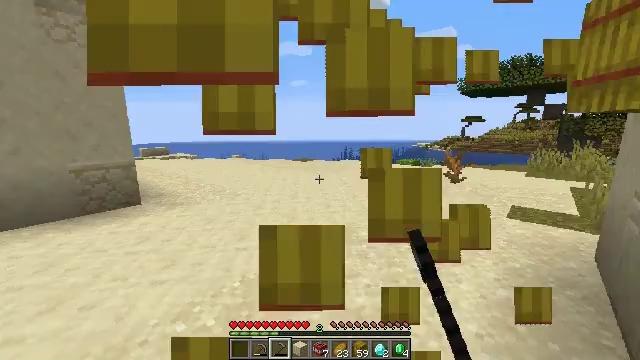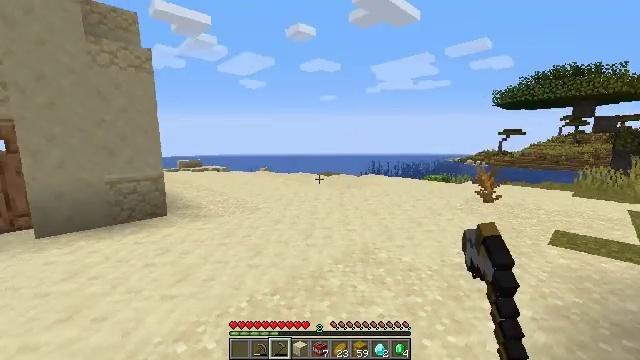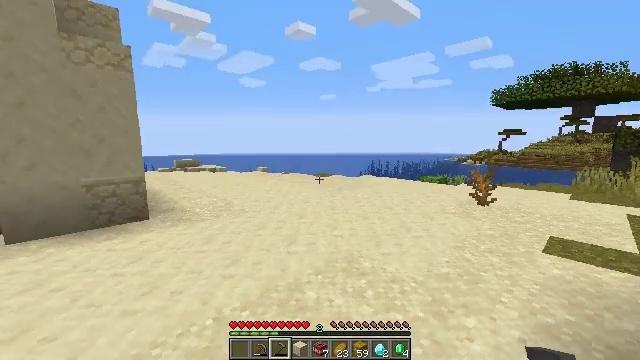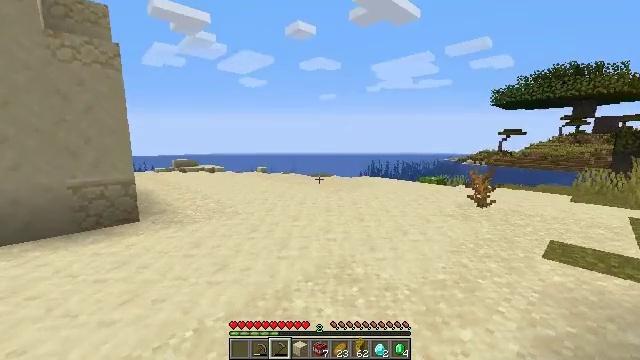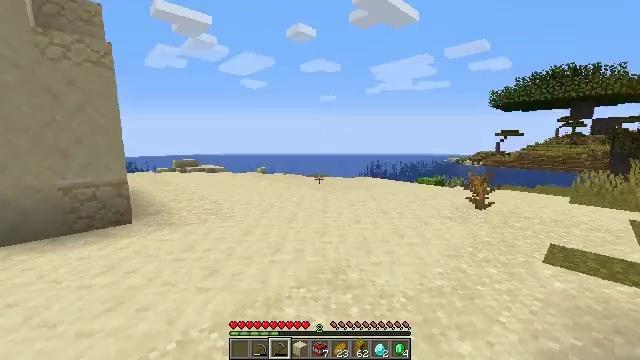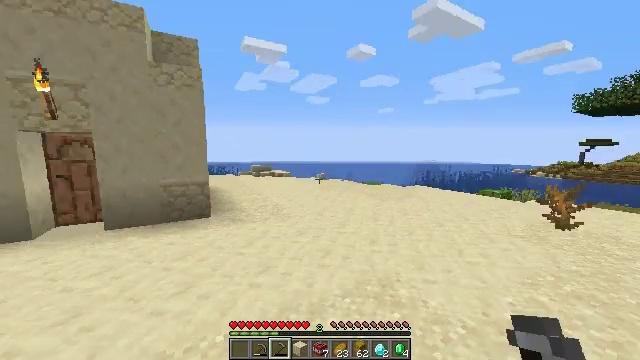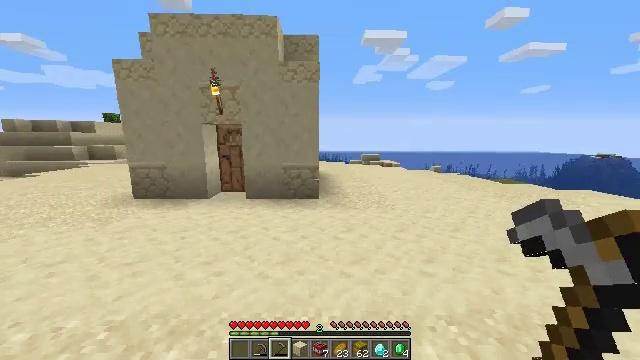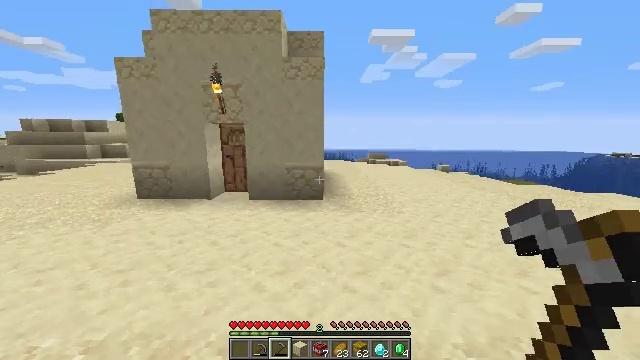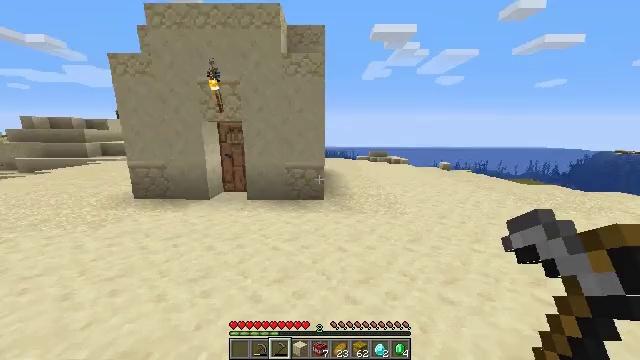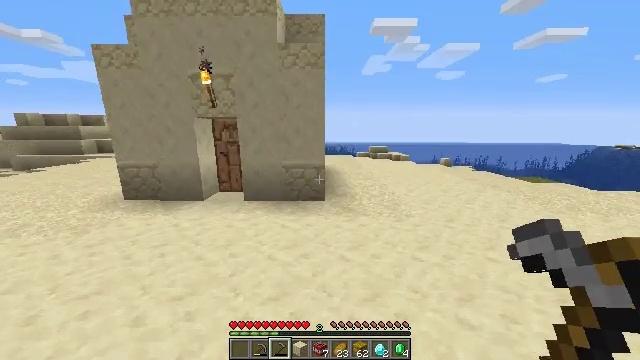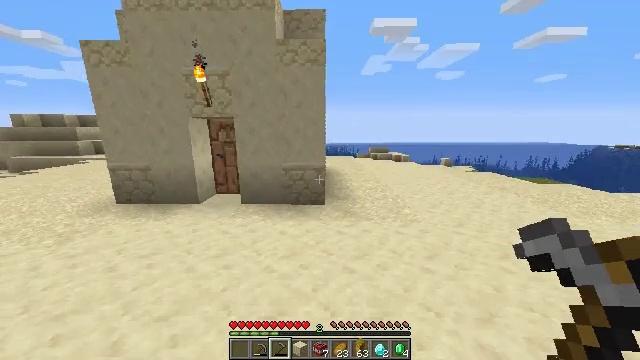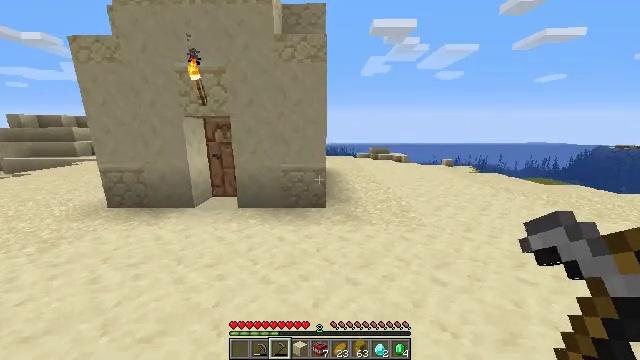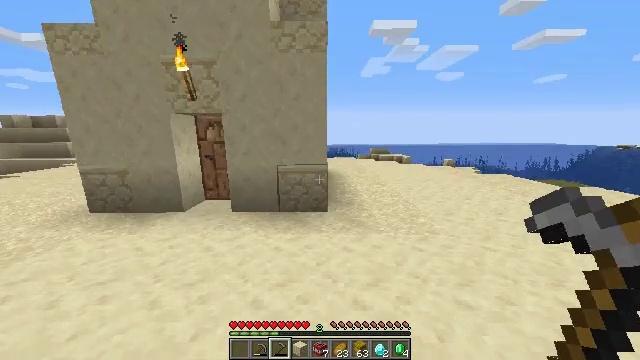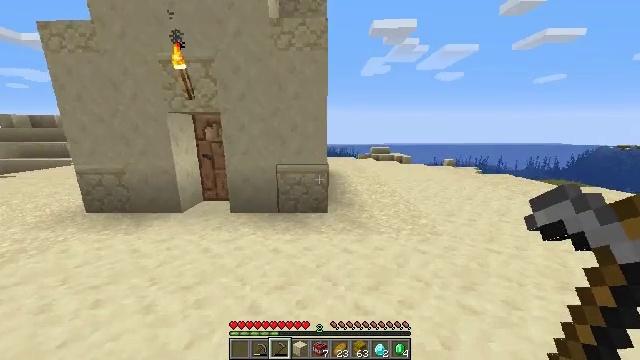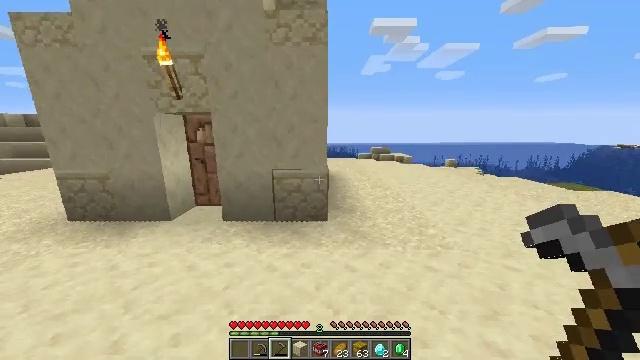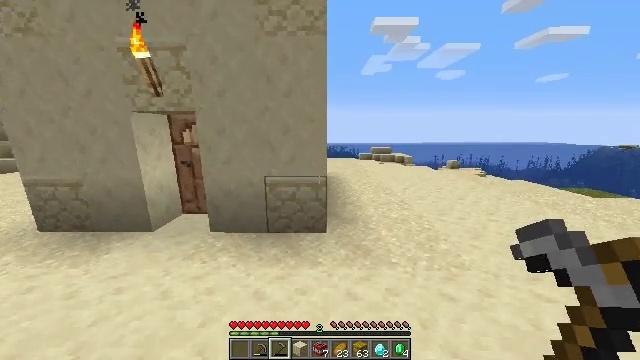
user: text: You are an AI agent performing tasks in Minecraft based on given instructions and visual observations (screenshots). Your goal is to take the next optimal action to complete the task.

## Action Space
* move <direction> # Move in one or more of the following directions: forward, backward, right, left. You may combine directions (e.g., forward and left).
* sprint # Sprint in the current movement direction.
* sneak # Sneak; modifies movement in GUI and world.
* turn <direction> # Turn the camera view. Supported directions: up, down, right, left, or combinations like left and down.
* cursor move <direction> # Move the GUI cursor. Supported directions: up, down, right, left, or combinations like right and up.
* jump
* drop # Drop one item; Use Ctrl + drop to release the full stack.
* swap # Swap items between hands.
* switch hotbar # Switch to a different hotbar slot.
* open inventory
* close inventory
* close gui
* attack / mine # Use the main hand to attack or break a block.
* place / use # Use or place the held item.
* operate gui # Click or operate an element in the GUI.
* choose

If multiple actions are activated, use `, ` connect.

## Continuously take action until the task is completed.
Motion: motion action
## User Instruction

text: Gather dirt.
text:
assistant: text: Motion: move forward and move right, turn left and up
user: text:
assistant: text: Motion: move forward and move right
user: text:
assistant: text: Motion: move forward, sprint
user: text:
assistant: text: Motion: move forward, sprint
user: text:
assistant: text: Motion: move forward, sprint, turn left and up
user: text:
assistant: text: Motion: move forward, sprint, turn left and down
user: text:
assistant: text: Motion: move forward, sprint, turn left
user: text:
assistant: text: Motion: move forward, sprint
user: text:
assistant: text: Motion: move forward, sprint, turn down
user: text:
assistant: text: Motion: move forward, sprint
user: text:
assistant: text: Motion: move forward, sprint
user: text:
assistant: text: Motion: move forward, sprint
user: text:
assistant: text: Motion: move forward, sprint
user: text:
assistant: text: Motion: move forward, sprint
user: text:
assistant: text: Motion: move forward, sprint
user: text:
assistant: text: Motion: move forward and move left, sprint
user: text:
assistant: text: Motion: move forward and move left, sprint
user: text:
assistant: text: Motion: move forward and move left, sprint
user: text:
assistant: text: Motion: move forward and move left, sprint, turn left and up
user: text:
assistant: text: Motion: move forward, sprint, turn left and up
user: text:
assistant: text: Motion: move forward and move left, sprint, turn left and up
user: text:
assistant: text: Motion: move forward and move left, sprint
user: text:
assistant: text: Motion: move forward and move left, sprint
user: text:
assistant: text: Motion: move forward and move left, sprint, use / place
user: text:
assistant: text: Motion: move forward, sprint, use / place
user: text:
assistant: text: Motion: move forward, use / place
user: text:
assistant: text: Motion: move forward, turn right
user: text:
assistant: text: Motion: move forward
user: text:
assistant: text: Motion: move forward
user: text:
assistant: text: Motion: move forward, use / place